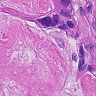
Metastatic tissue present: yes